Question: i want to display data from database row by row in table

how to write data from database to each textbox row wise
(i.e) date activity1,activity2 etc then next row date activity1,activyt2 etc..
how to write proper loop
The code i have tried for getting data for first row:
'''
private void GetActivity()
{
try
{
CON = new OracleConnection(Connection);
CON.Open();
OracleCommand COMMAND1 = new OracleCommand("Select ACTIVITYID,to_char(ACTIVITYDATE,'DD-MON-YYYY') as ACTIVITYDATE,TITLE,STARTTIME,ENDTIME,ACTIVITYTIME as TIMETAKEN from DAILY_ACTIVITIES1 where ACTIVITYDATE= (Select min(ACTIVITYDATE) from DAILY_ACTIVITIES1)", CON);
OracleDataReader READER = COMMAND1.ExecuteReader();
int count = READER.FieldCount;
if (READER.HasRows)
{
while (READER.Read())
{
if (Date1TextBox.Text == "")
{
Date1TextBox.Text = READER[1].ToString();
Date1TextBox.Enabled = false;
}
if (D1A1TextBox.Text == "")
{
D1A1TextBox.Text = "Title:" + READER[2].ToString() + "
";
D1A1TextBox.Text += "Start-time:" + READER[3].ToString() + "
";
D1A1TextBox.Text += "End-time:" + READER[4].ToString() + "
";
D1A1TextBox.Text += "Timetaken:" + READER[5].ToString() + "
";
D1A1TextBox.Enabled = false;
}
else
{
D1A1TextBox.Enabled = false;
}
if (D1A2TextBox.Text == "")
{
D1A2TextBox.Text = "Title:" + READER[2].ToString() + "
";
D1A2TextBox.Text += "Start-time:" + READER[3].ToString() + "
";
D1A2TextBox.Text += "End-time:" + READER[4].ToString() + "
";
D1A2TextBox.Text += "Timetaken:" + READER[5].ToString() + "
";
D1A2TextBox.Enabled = false;
}
else
{
D1A2TextBox.Enabled = false;
}
if (D1A3TextBox.Text == "")
{
D1A3TextBox.Text = "Title:" + READER[2].ToString() + "
";
D1A3TextBox.Text += "Start-time:" + READER[3].ToString() + "
";
D1A3TextBox.Text += "End-time:" + READER[4].ToString() + "
";
D1A3TextBox.Text += "Timetaken:" + READER[5].ToString() + "
";
D1A3TextBox.Enabled = false;
}
else
{
D1A3TextBox.Enabled = false;
}
if (D1A4TextBox.Text == "")
{
D1A4TextBox.Text = "Title:" + READER[2].ToString() + "
";
D1A4TextBox.Text += "Start-time:" + READER[3].ToString() + "
";
D1A4TextBox.Text += "End-time:" + READER[4].ToString() + "
";
D1A4TextBox.Text += "Timetaken:" + READER[5].ToString() + "
";
D1A4TextBox.Enabled = false;
}
else
{
D1A4TextBox.Enabled = false;
}
if (D1A5TextBox.Text == "")
{
D1A5TextBox.Text = "Title:" + READER[2].ToString() + "
";
D1A5TextBox.Text += "Start-time:" + READER[3].ToString() + "
";
D1A5TextBox.Text += "End-time:" + READER[4].ToString() + "
";
D1A5TextBox.Text += "Timetaken:" + READER[5].ToString() + "
";
D1A5TextBox.Enabled = false;
}
else
{
D1A5TextBox.Enabled = false;
}
if (D1A6TextBox.Text == "")
{
D1A6TextBox.Text = "Title:" + READER[2].ToString() + "
";
D1A6TextBox.Text += "Start-time:" + READER[3].ToString() + "
";
D1A6TextBox.Text += "End-time:" + READER[4].ToString() + "
";
D1A6TextBox.Text += "Timetaken:" + READER[5].ToString() + "
";
D1A6TextBox.Enabled = false;
}
else
{
D1A6TextBox.Enabled = false;
}
}
}
CON.Close();
}
catch (Exception et)
{
et.ToString();
}
}
'''
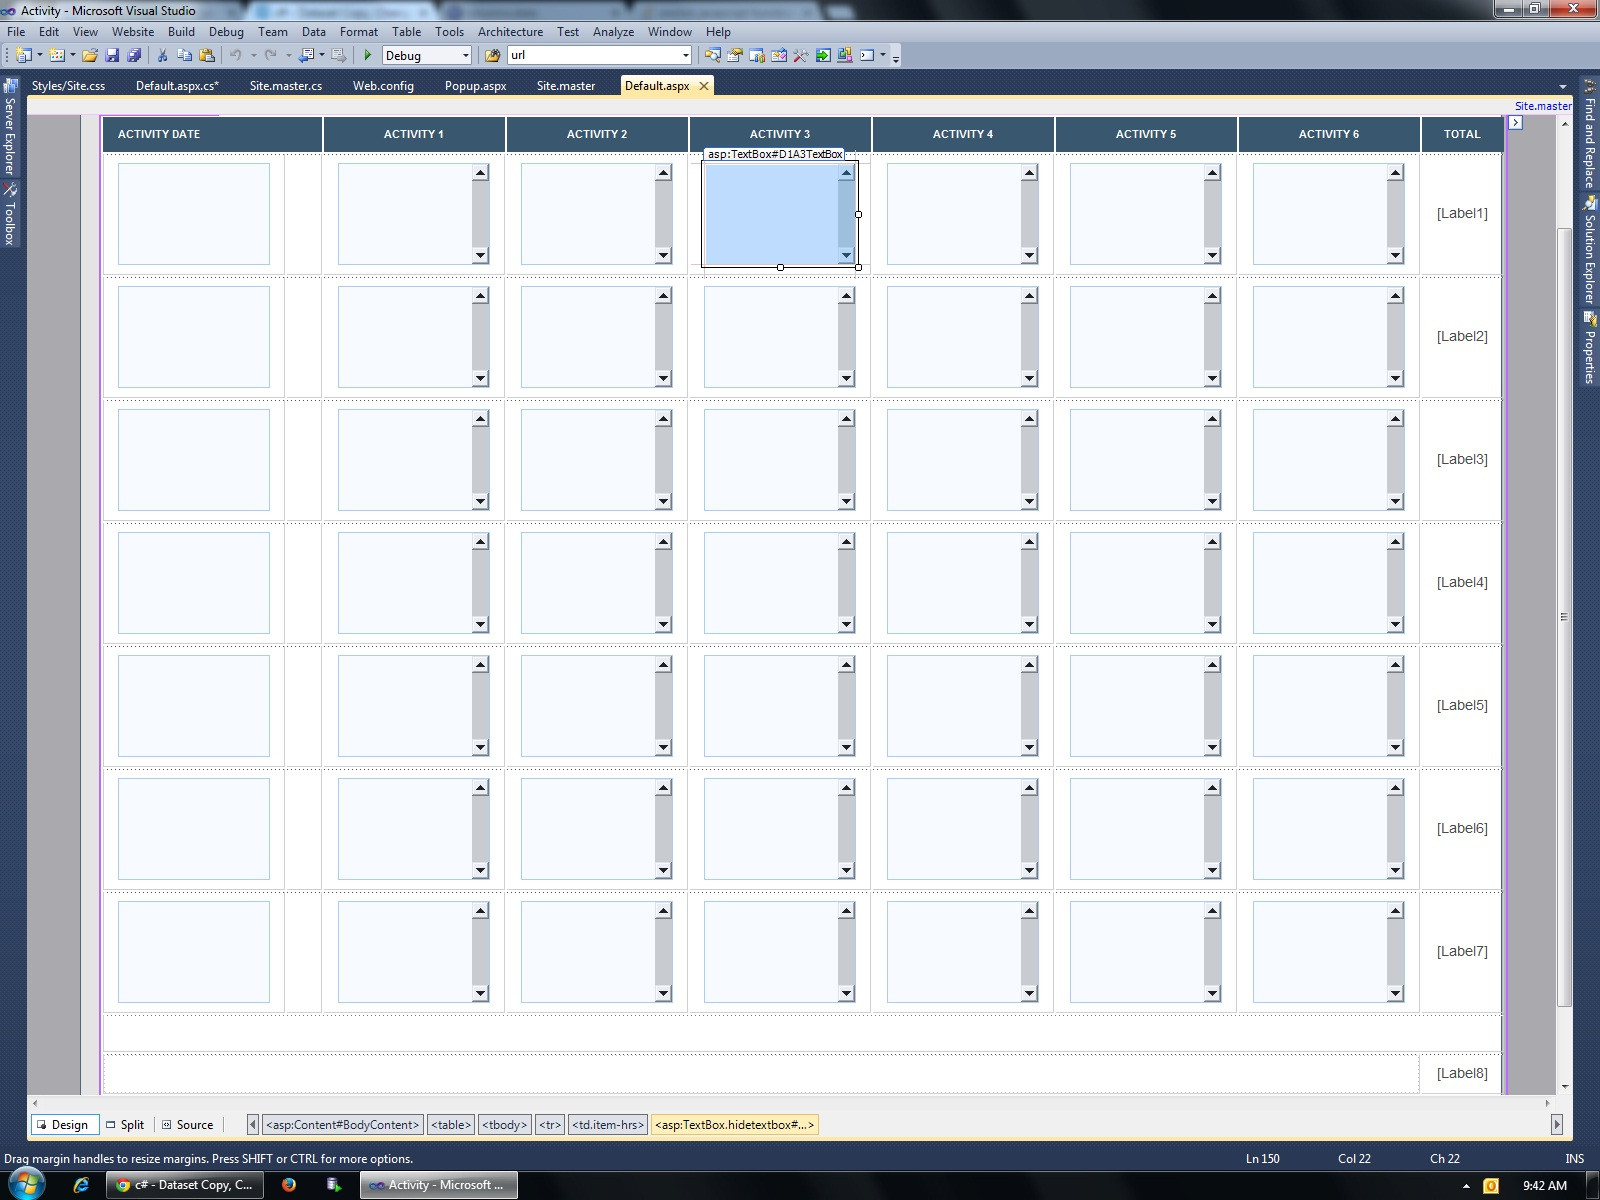
Answer: @kumartyr , according to your needs , you don't want to use Gridview.
So , i rewrite the GetActivity() funtion for access.
'''
private void GetActivity()
{
try
{
CON = new OracleConnection(Connection);
CON.Open();
OracleCommand COMMAND1 = new OracleCommand("Select ACTIVITYID,to_char(ACTIVITYDATE,'DD-MON-YYYY') as ACTIVITYDATE,TITLE,STARTTIME,ENDTIME,ACTIVITYTIME as TIMETAKEN from DAILY_ACTIVITIES1 where ACTIVITYDATE= (Select min(ACTIVITYDATE) from DAILY_ACTIVITIES1)", CON);
OracleDataReader READER = COMMAND1.ExecuteReader();
int count = READER.FieldCount;
if (READER.HasRows)
{
int i = 1;
TextBox txtDate;
TextBox txtDA;
ContentPlaceHolder cph = (ContentPlaceHolder)this.Master.FindControl("MainContent");
while (READER.Read() && i <= 6)
{
if (i == 1)
{
txtDate = (TextBox)cph.FindControl(string.Format("Date{0}TextBox", i.ToString()));
txtDate.Text = READER[1].ToString();
txtDate.Enabled = false;
}
txtDA = (TextBox)cph.FindControl(string.Format("D1A{0}TextBox", i.ToString()));
if (txtDA.Text == "")
{
txtDA.Text = "Title:" + READER[2].ToString() + "
";
txtDA.Text += "Start-time:" + READER[3].ToString() + "
";
txtDA.Text += "End-time:" + READER[4].ToString() + "
";
txtDA.Text += "Timetaken:" + READER[5].ToString() + "
";
}
txtDA.Enabled = false;
i++;
}
}
CON.Close();
}
catch (Exception et)
{
et.ToString();
}
}
'''